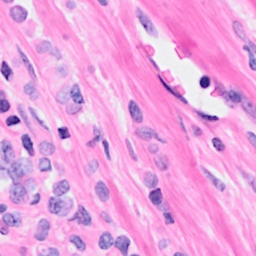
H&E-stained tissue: Breast